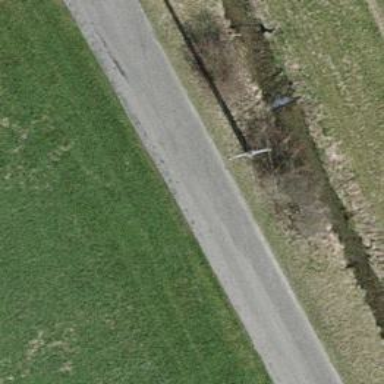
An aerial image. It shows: Minor power line.